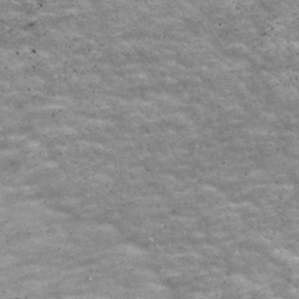
Label: non_frost